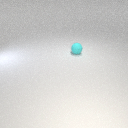
small cyan rubber sphere